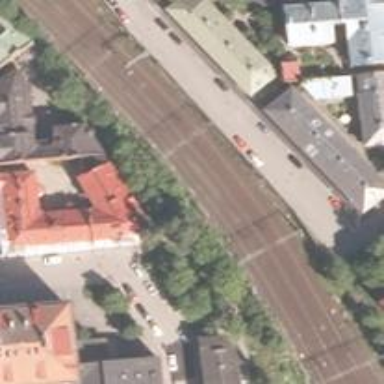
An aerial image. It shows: Railway with continuous electrified contact line.